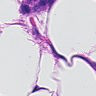
Metastatic tissue present: yes